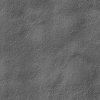
Atmospheric dust classification: not_dusty